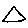
Label: triangle